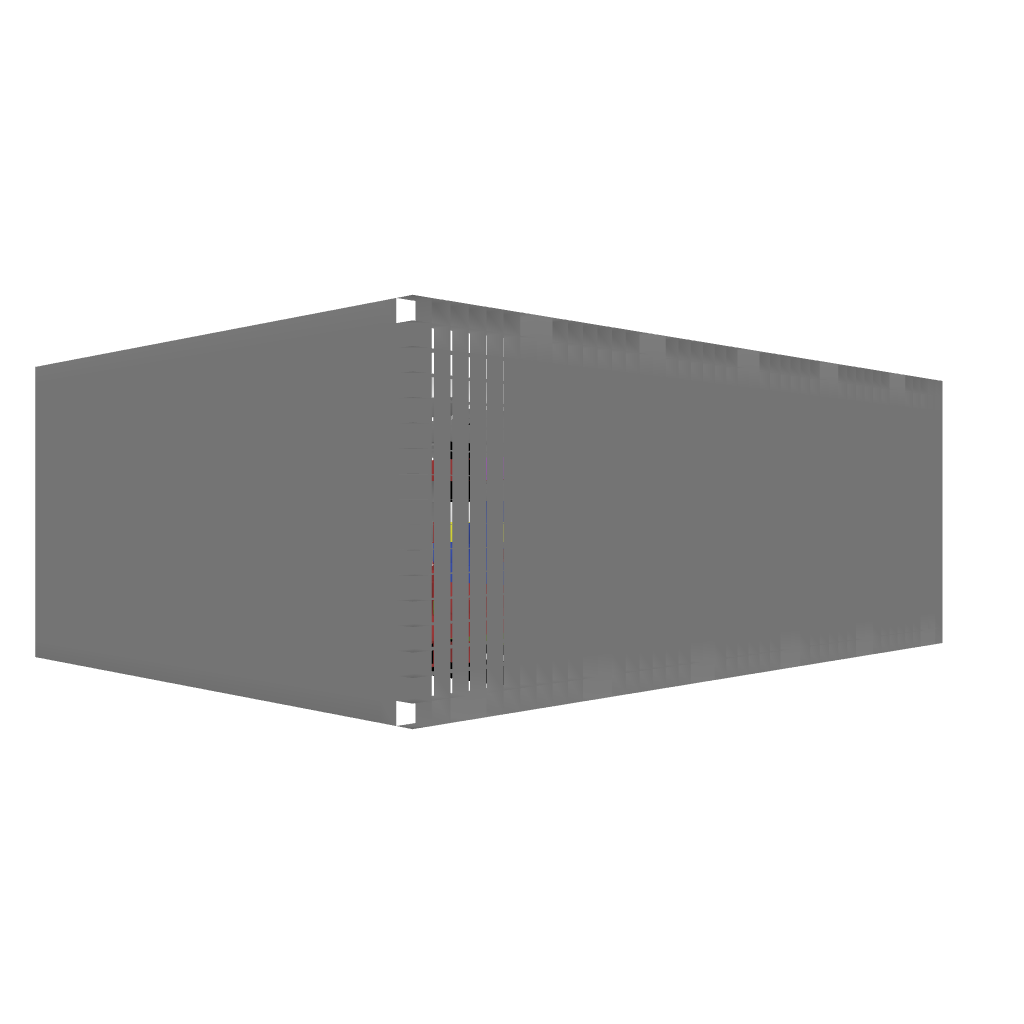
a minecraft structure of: PVP/Adventure Lobby V. 2 (alpha) bad low quality